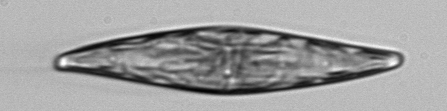
Label: Pleurosigma